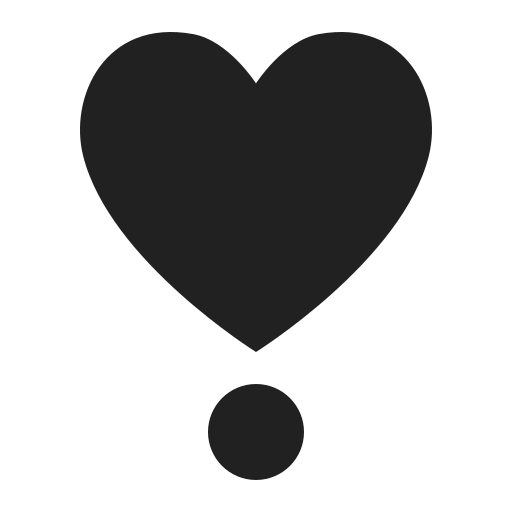
heart exclamation high contrast